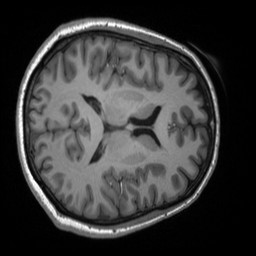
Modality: T1w
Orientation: axial
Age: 43
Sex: male
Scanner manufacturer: siemens
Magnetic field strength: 3 T
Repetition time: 2.53 s
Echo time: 0.00219 s